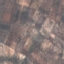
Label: PermanentCrop